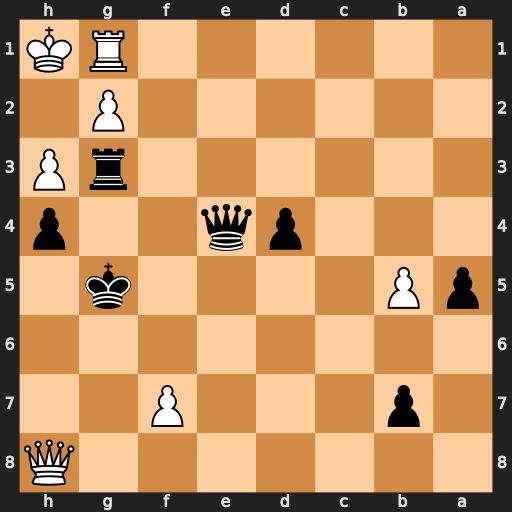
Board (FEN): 7Q/1p3P2/8/pP4k1/3pq2p/6rP/6P1/6RK
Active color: b
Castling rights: -
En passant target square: -
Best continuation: Rxh3#